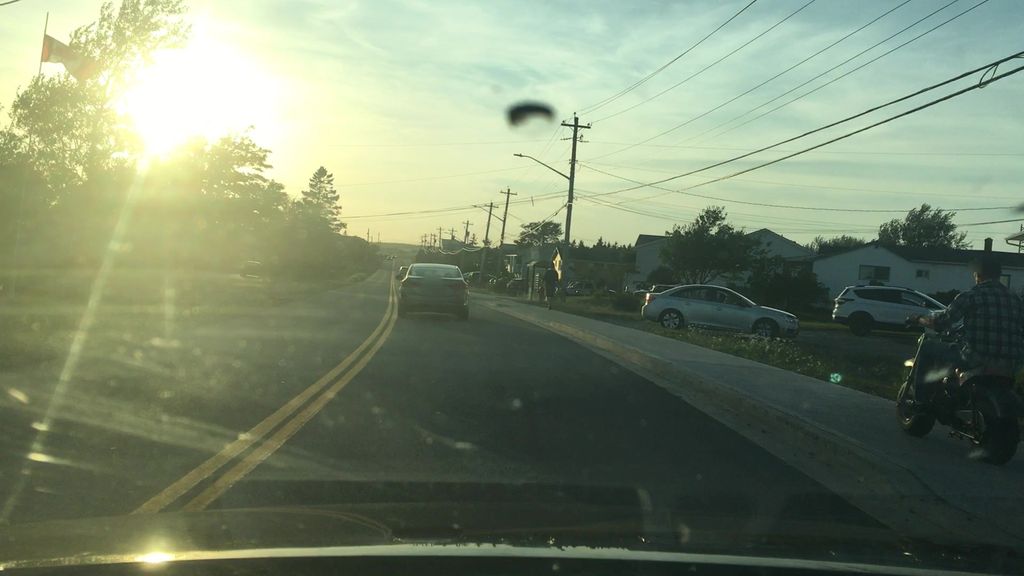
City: halifax